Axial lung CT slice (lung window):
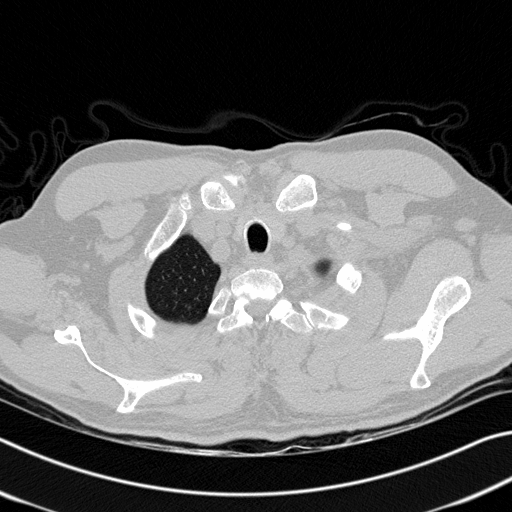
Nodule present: no